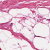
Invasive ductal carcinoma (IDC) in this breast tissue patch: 0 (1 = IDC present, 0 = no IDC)